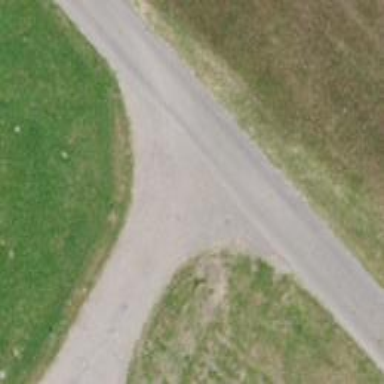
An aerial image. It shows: Well-maintained track road of grade 1.